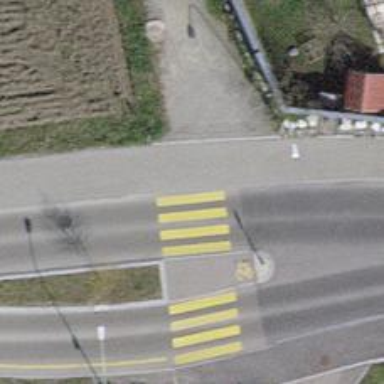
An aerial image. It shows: Kerb serving as barrier.